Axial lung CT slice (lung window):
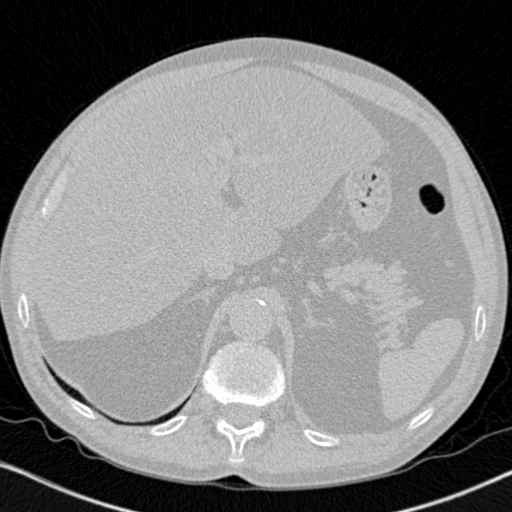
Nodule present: no